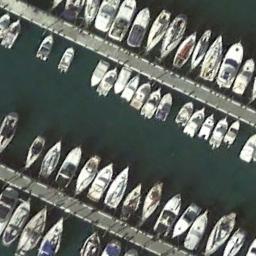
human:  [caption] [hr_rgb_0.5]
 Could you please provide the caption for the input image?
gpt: There are ships in the harbor, And there are ships moving .

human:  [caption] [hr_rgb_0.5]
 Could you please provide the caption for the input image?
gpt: There are many ships in the harbor .

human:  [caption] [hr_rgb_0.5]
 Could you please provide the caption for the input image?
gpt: Many yachts are neatly arranged on the sea side of the harbor .

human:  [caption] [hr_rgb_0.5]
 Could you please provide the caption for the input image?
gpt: The harbor has lots of neatly docked boats and the color of the waters is green .

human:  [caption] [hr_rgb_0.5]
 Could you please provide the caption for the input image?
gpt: There are many ships docked neatly at the harbor .